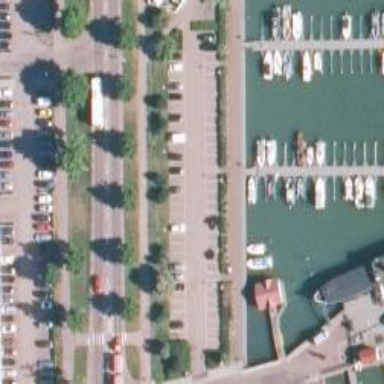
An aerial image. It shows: Pier located along footway.